Question: My question is how can I put my navigation bar above my header. from my current code, my navigation bar is displaying after header image (as you can see in the picture)
<URL>
and what I want:-

here is my code:-
'''
header {
width:100%;
height:275px;
position:relative;
overflow:hidden;
z-index:-1;
border:1px solid lightgreen;
background-position: center center;
display: flex;
background-image:url("../images/index/header/header.jpg");
background-size: cover;
}
#navul01 {
list-style-type: none;
margin: 0;
padding: 0;
overflow: hidden;
background-color: transparent;
}
#navul01 li {
float: left;
}
#navul01 li a {
display: block;
color: black;
text-align: center;
padding: 14px 16px;
text-decoration: none;
border:1px solid darkgreen;
}
#navul01 li a:hover {
background-color: lightgreen;
}
'''
'''
<div> <header> </header> </div>
<div><nav>
<ul id="navul01">
<li><a class="active" href="#home">Home</a></li>
<li><a href="#news">blog</a></li>
<li><a href="#contact">subjects</a></li>
<li><a href="#about">contacts</a></li>
</ul>
</nav></div>
'''
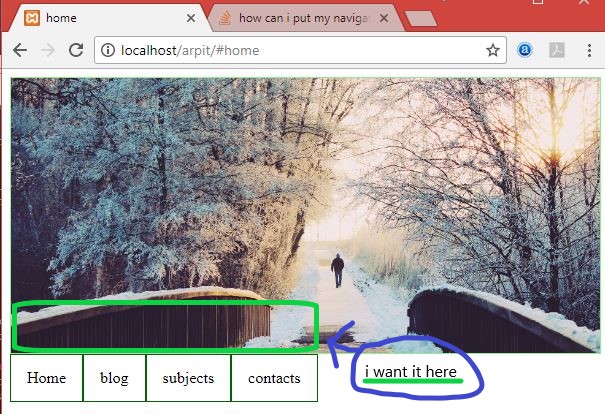
Answer: You can wrap both elements, header and nav in a container and assign position relative to this container. Now you can absolute position the nav element inside that container as you see fit. In our case bottom: 0, left: 0 fits your needs perfectly.
(I had to replace your image with a background color as that image is stored locally on your pc and i was not able to acces it, please replace that background-color property with your background-image and all will work fine).
'''
.header {
position: relative;
}
header {
width: 100%;
height: 275px;
position: relative;
overflow: hidden;
z-index: -1;
border: 1px solid lightgreen;
background-position: center center;
display: flex;
background-color: grey;
background-size: cover;
}
nav {
position: absolute;
bottom: 0;
left: 0;
}
#navul01 {
list-style-type: none;
margin: 0;
padding: 0;
overflow: hidden;
background-color: transparent;
}
#navul01 li {
float: left;
}
#navul01 li a {
display: block;
color: black;
text-align: center;
padding: 14px 16px;
text-decoration: none;
border: 1px solid darkgreen;
}
#navul01 li a:hover {
background-color: lightgreen;
}
'''
'''
<div class="header">
<header> </header>
<nav>
<ul id="navul01">
<li>
<a class="active" href="#home">Home</a>
</li>
<li>
<a href="#news">blog</a>
</li>
<li>
<a href="#contact">subjects</a>
</li>
<li>
<a href="#about">contacts</a>
</li>
</ul>
</nav>
</div>
'''
<URL>
With best regards,
Cata